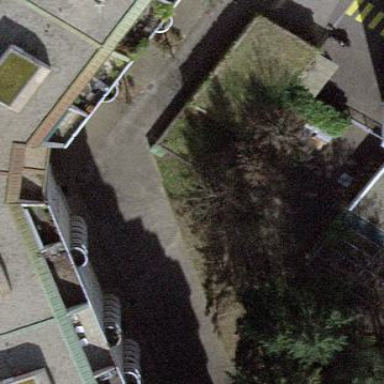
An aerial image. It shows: View of roof of building.